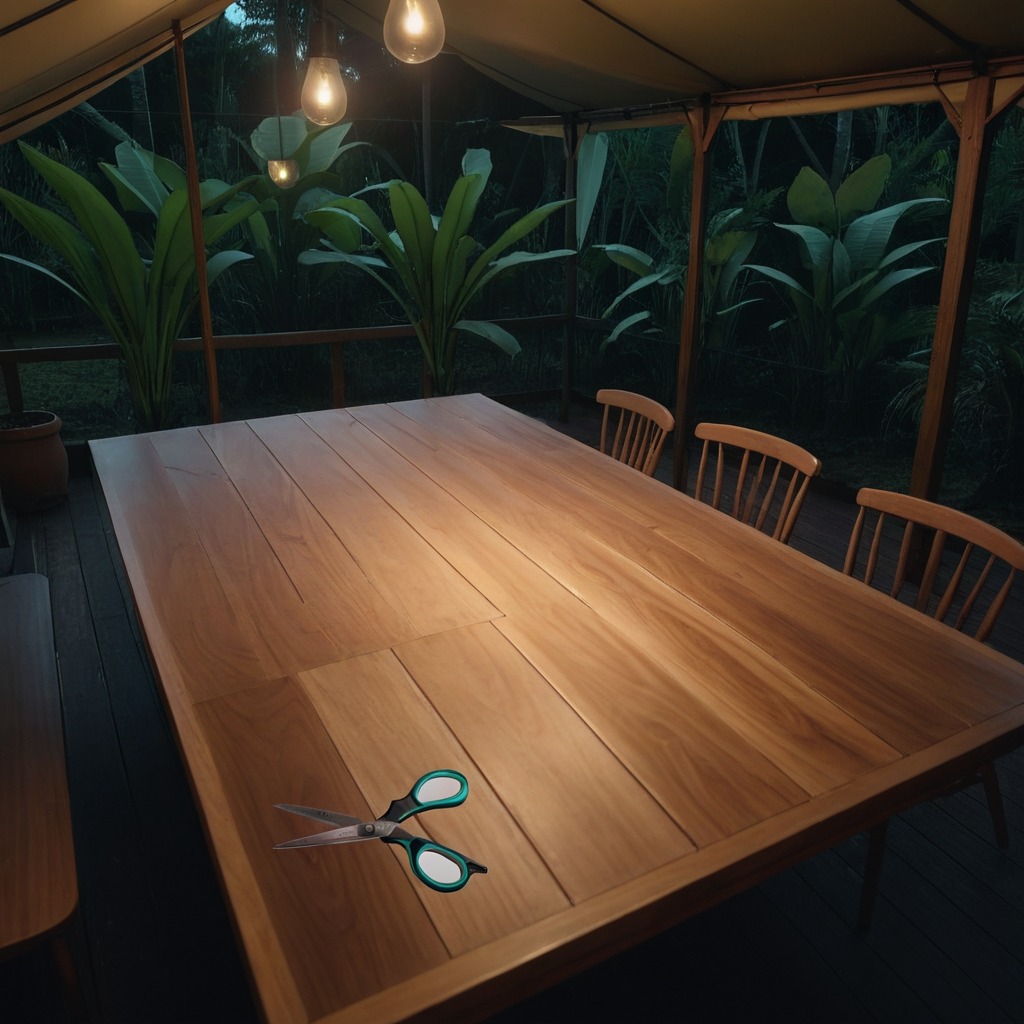
A scissor is lying on the wooden table inside a jungle field workshop tent at night.